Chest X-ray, PA view. Patient: 54 years old, sex M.
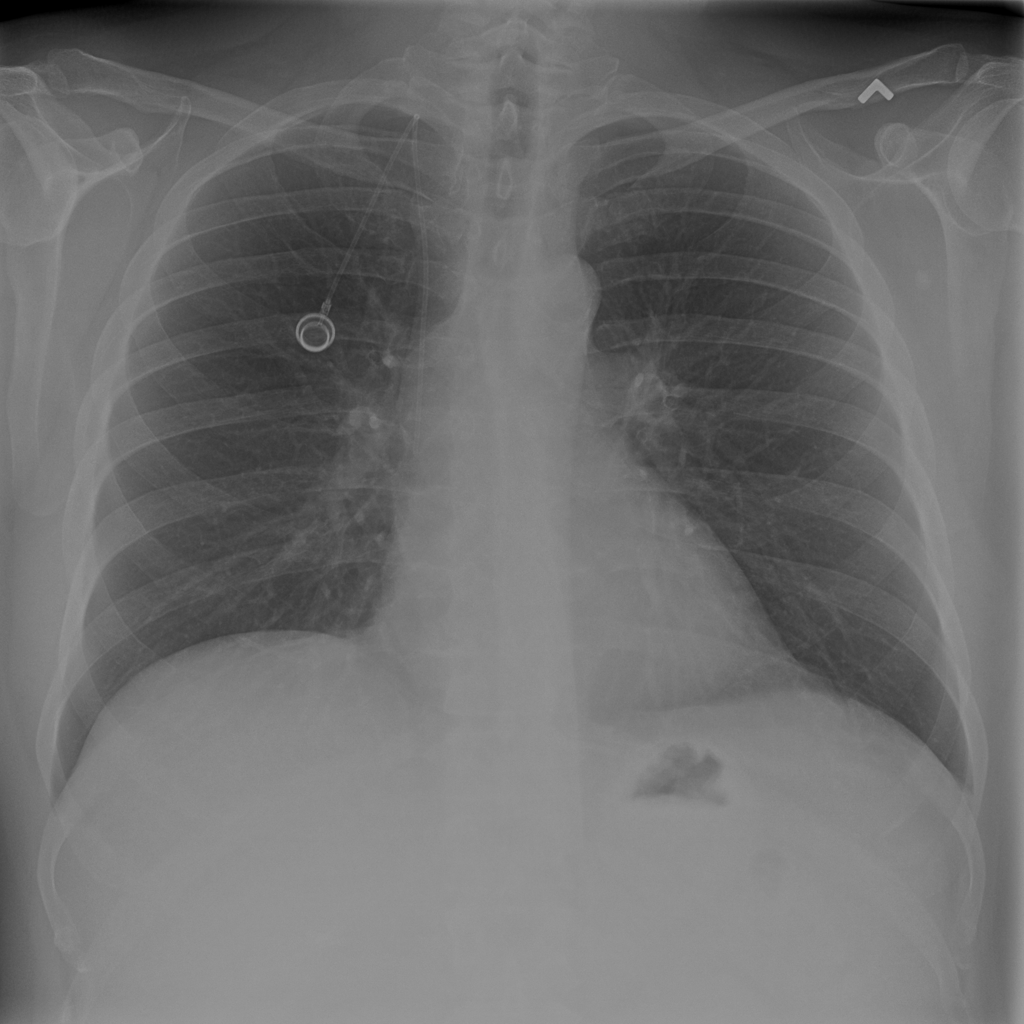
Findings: No Finding